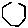
Label: hexagon